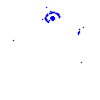
Particle: electron